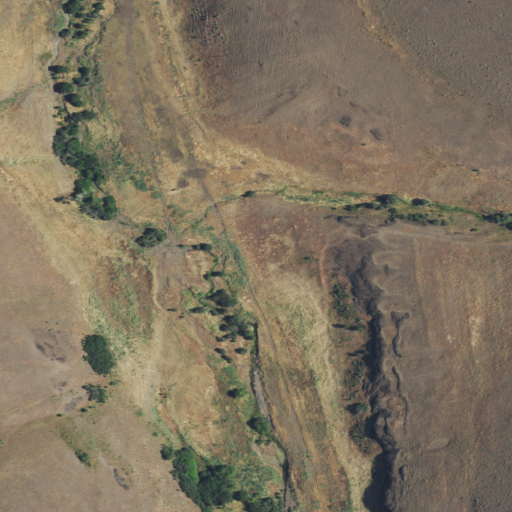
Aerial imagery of valley in Oregon named Road Canyon containing shrub and grassland